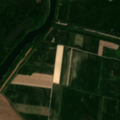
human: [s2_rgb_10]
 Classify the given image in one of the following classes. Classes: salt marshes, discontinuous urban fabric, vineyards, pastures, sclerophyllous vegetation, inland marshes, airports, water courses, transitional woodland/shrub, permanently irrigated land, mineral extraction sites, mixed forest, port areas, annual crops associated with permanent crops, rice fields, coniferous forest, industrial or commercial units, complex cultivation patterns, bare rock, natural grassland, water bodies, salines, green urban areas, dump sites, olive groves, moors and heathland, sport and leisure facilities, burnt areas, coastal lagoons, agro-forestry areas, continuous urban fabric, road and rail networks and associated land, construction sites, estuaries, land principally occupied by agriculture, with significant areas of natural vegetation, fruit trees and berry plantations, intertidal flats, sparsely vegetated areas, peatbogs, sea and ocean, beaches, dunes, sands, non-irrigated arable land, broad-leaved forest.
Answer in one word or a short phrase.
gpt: non-irrigated arable land, broad-leaved forest, inland marshes, water courses